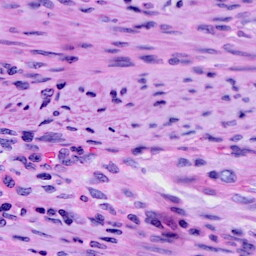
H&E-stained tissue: Cervix